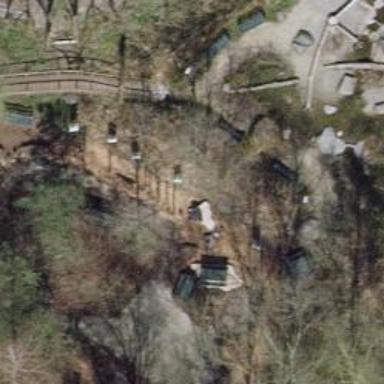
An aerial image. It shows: Bench.